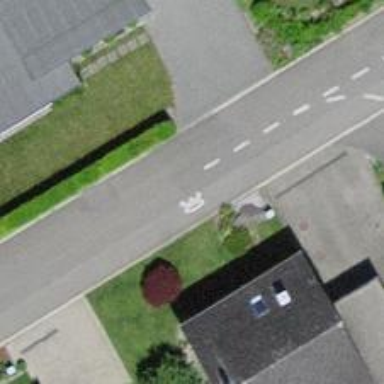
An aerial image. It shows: Smooth asphalt road in residential area.